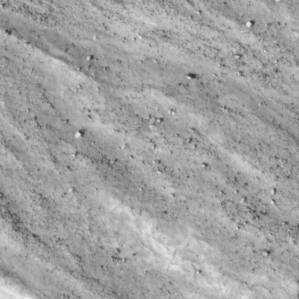
Label: non_frost